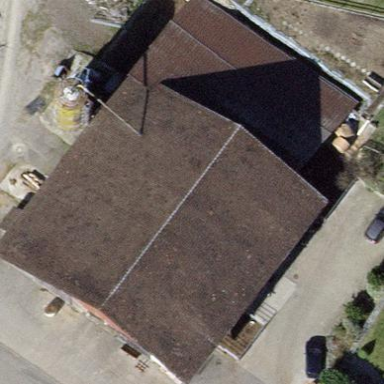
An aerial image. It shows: Gabled roof on farm auxiliary building.